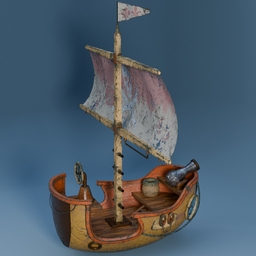
Label: mechanical